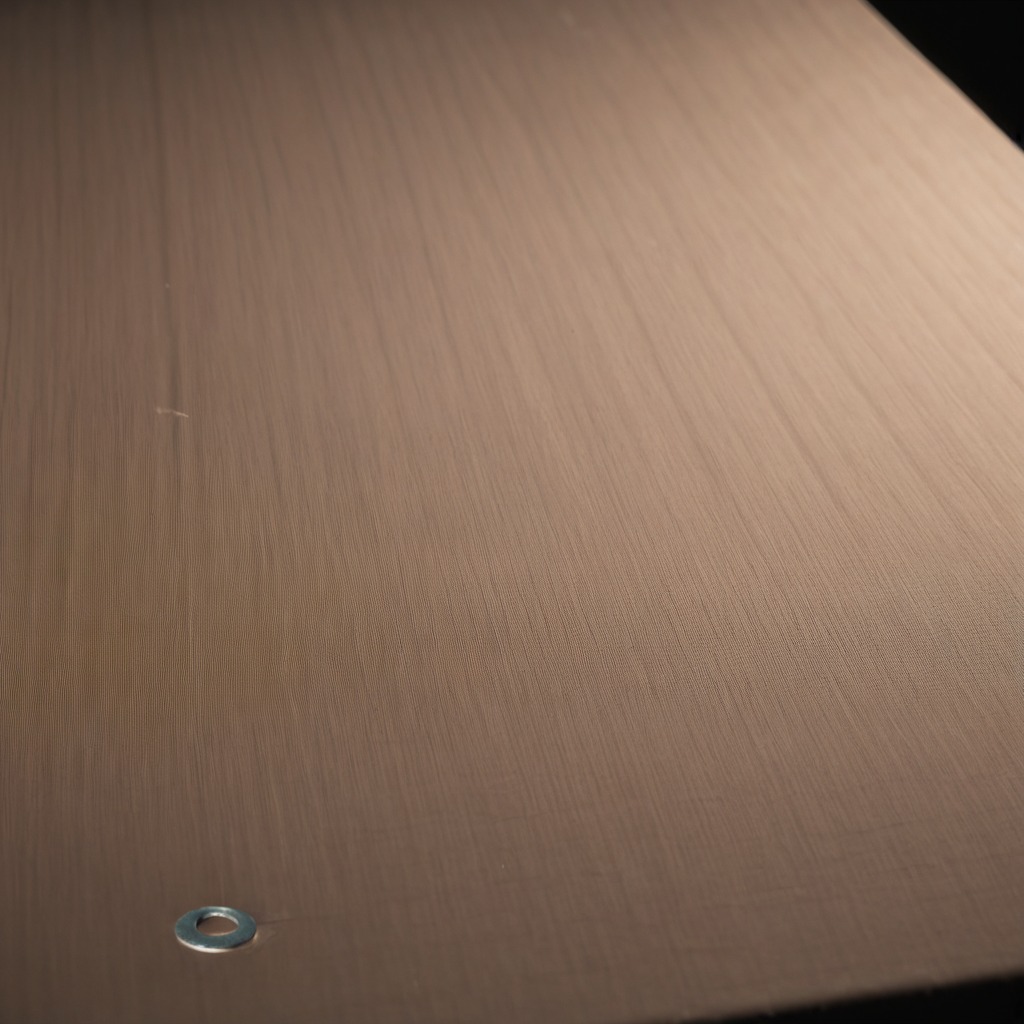
A flat metal washer lying on the wooden table.